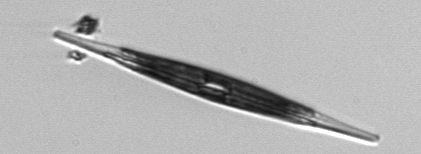
Label: pennate